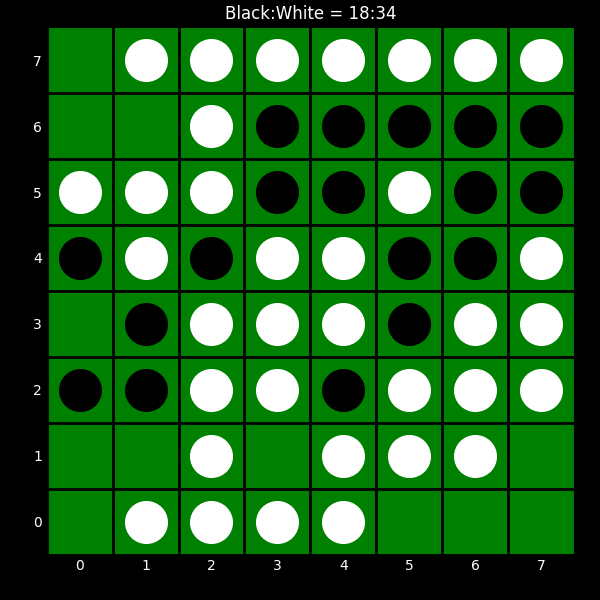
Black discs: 18
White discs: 34